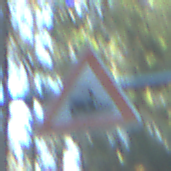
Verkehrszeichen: Bahnuebergang
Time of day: MorningAfternoon
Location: Outdoor (Nature)
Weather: Clear
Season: NotSpecified
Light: Natural